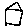
Label: house